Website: walmart
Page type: account-selection
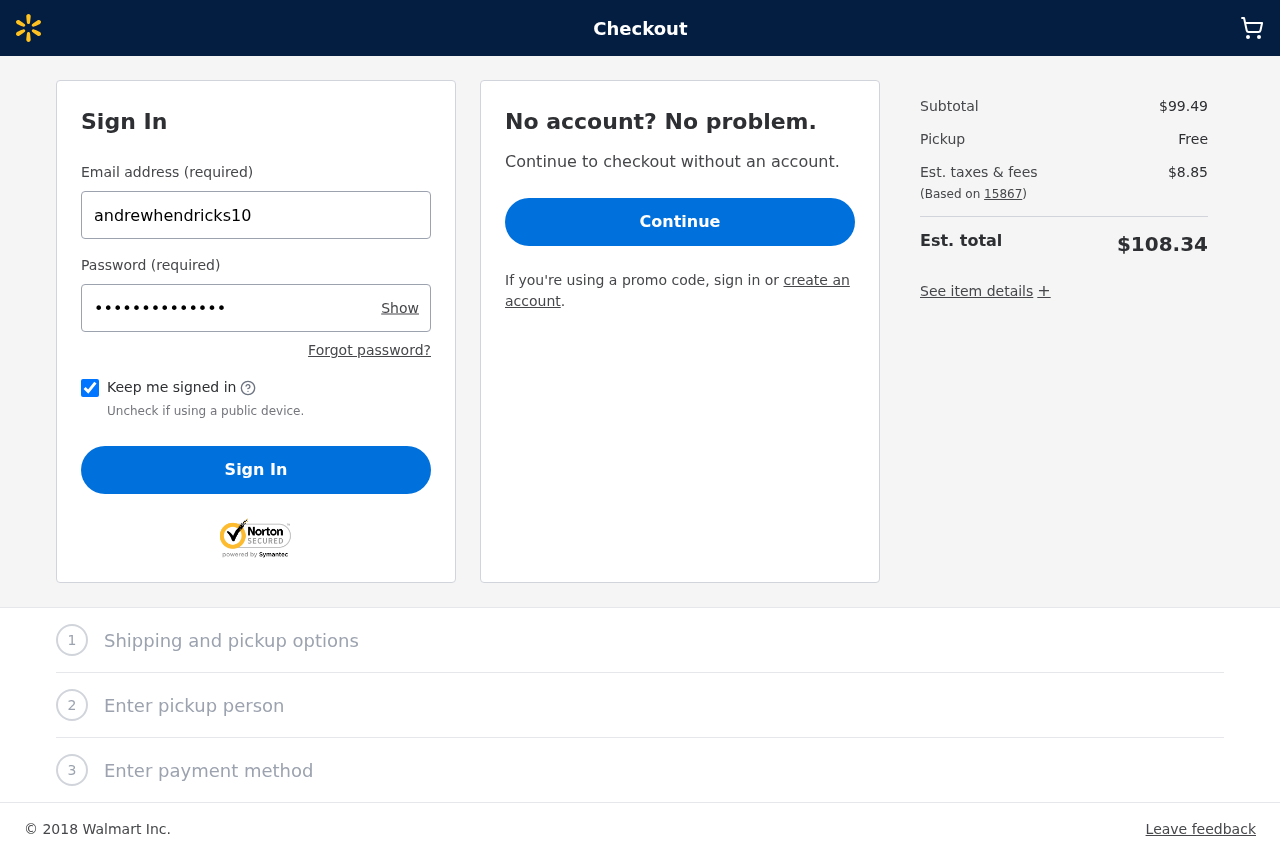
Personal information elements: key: PII_LOGIN_USERNAME
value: andrewhendricks10
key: PII_POSTCODE
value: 15867
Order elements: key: ORDER_SUBTOTAL
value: $99.49
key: ORDER_TAX
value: $8.85
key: ORDER_TOTAL
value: $108.34